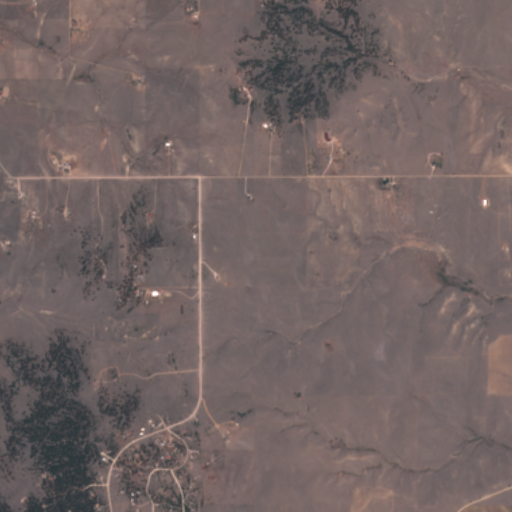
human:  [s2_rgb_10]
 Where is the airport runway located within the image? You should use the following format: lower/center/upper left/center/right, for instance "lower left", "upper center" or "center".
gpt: The airport runway is located in the lower right of the image.
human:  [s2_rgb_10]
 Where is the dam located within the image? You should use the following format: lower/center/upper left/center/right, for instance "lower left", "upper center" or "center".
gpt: The dam is located in the upper left of the image.
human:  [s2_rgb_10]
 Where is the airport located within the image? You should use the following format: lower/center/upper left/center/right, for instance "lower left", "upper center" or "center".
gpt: There is no airport in the image.